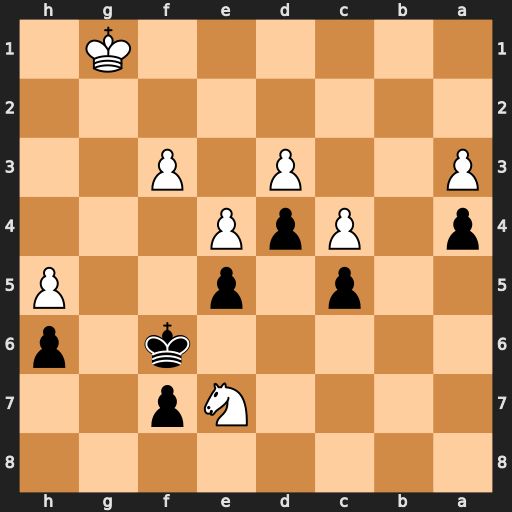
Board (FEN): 8/4Np2/5k1p/2p1p2P/p1PpP3/P2P1P2/8/6K1
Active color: b
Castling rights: -
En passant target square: -
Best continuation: Kxe7 Kh2 Kf6 Kg2 Kg5